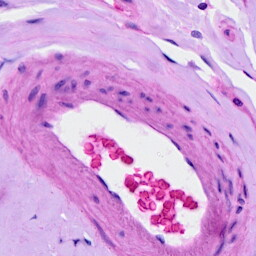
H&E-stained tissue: Ovarian